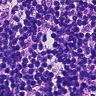
Metastatic tissue present: yes